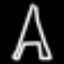
Label: The Eiffel Tower